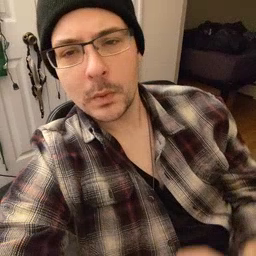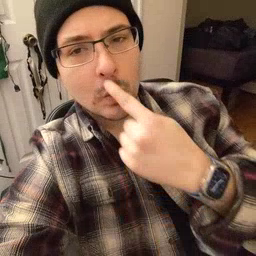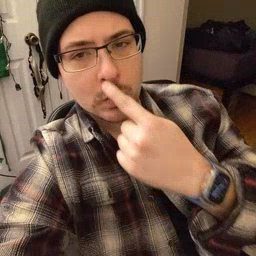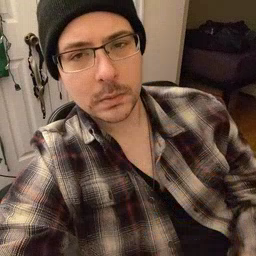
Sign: nose